Field crop: maize
Growth stage: 2
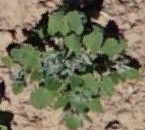
Species: chenopodium